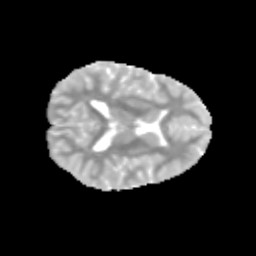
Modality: MD
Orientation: axial
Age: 11
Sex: female
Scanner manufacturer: siemens
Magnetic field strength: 3 T
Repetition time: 3.8 s
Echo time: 0.07 s